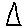
Label: triangle